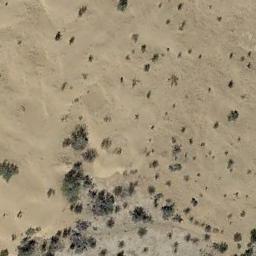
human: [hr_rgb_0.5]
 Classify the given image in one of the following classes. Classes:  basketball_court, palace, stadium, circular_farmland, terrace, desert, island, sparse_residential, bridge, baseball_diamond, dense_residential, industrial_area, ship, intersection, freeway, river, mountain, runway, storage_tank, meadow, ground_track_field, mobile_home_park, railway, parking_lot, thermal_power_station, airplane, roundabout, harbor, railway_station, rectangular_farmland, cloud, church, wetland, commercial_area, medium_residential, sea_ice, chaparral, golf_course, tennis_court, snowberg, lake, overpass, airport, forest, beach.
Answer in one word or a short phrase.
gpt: chaparral